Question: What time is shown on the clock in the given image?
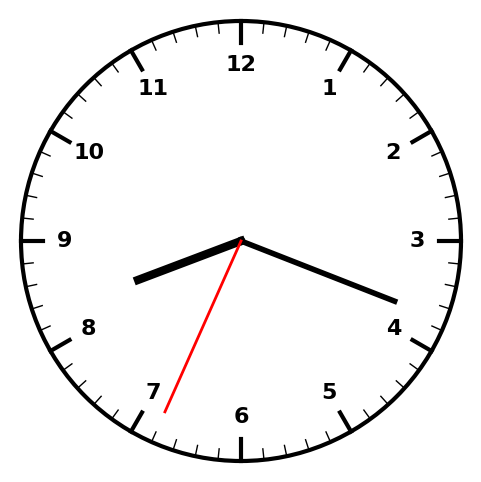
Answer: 08:18:34